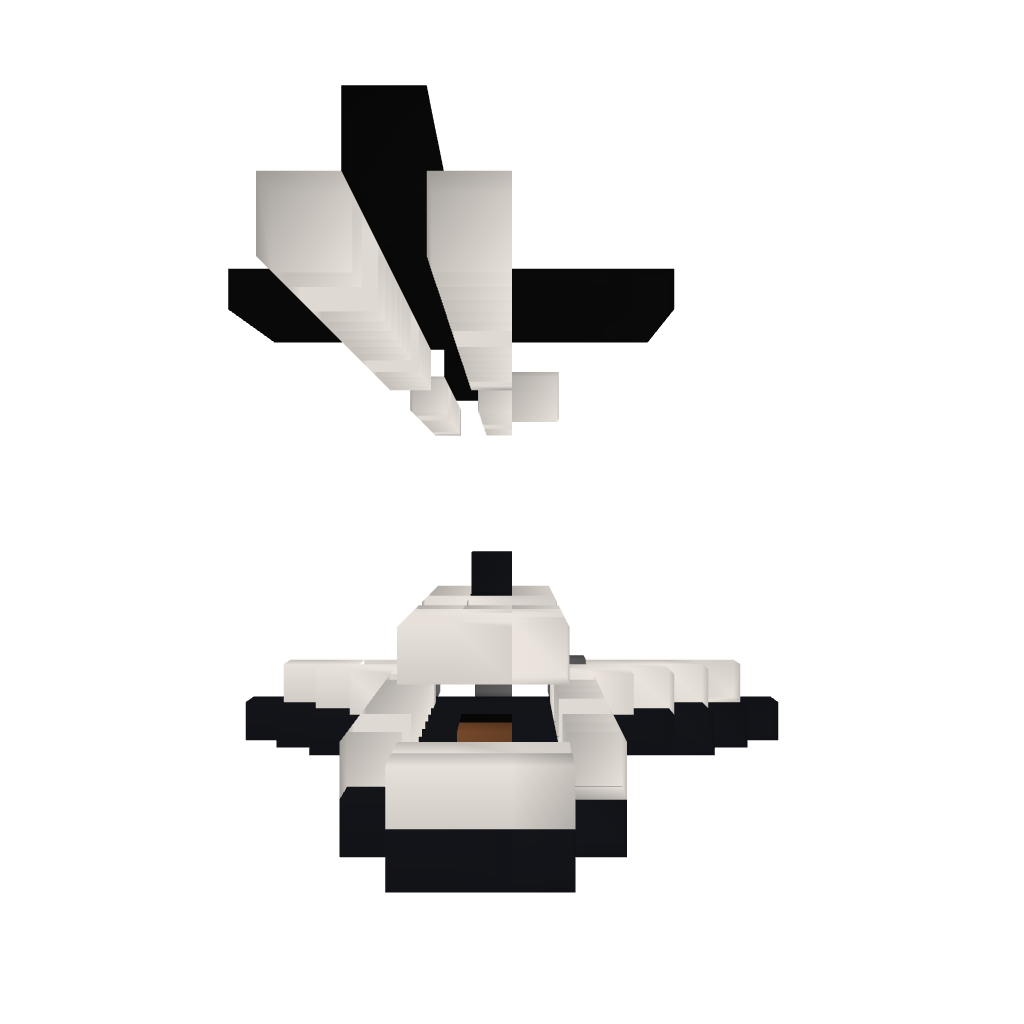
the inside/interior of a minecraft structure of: space lab